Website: ulta-beauty
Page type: address-validator
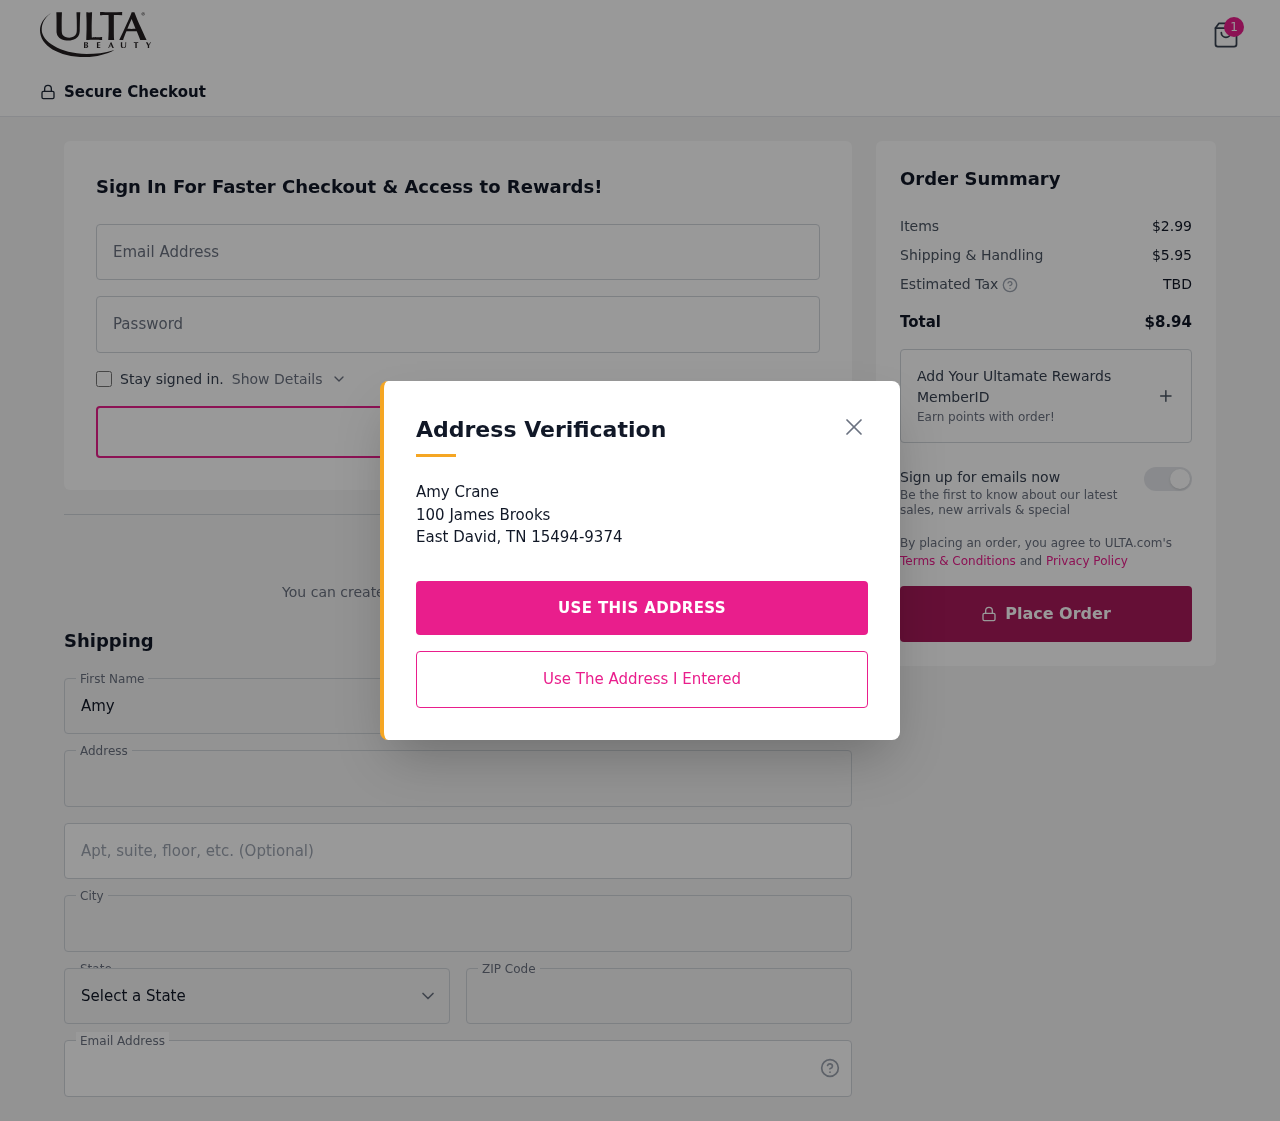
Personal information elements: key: PII_CITY
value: East David
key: PII_EMAIL
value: amy_crane@hotmail.com
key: PII_FIRSTNAME
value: Amy
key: PII_LASTNAME
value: Crane
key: PII_POSTCODE
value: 15494
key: PII_STATE_ABBR
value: TN
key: PII_STREET
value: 100 James Brooks
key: PII_STREET2
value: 100 James Brooks
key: PII_FULLNAME2
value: Amy Crane
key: PII_CITY2
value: East David
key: PII_STATE_ABBR2
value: TN
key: PII_POSTCODE_FULL
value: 15494
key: PII_POSTCODE_EXT
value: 9374
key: PII_POSTCODE_NUMERIC
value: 15494
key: PII_POSTCODE_EXT_NUMERIC
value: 9374
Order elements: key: ORDER_NUM_ITEMS
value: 1
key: ORDER_SUBTOTAL
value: $2.99
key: ORDER_SHIPPING_COST
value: $5.95
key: ORDER_TOTAL
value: $8.94